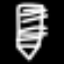
Label: pencil